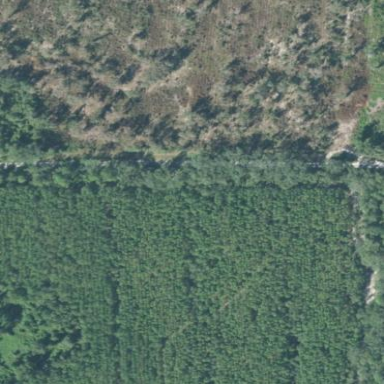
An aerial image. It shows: Forest area dominated by needle-leaved trees.